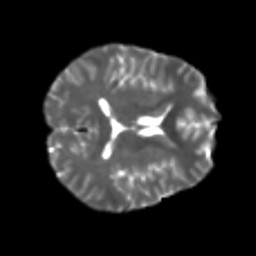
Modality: T2w
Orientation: axial
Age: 25
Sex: male
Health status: healthy
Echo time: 0.074 s